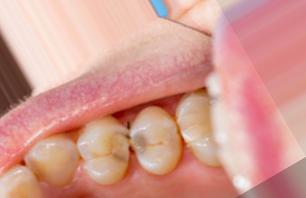
Condition: Caries